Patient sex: M
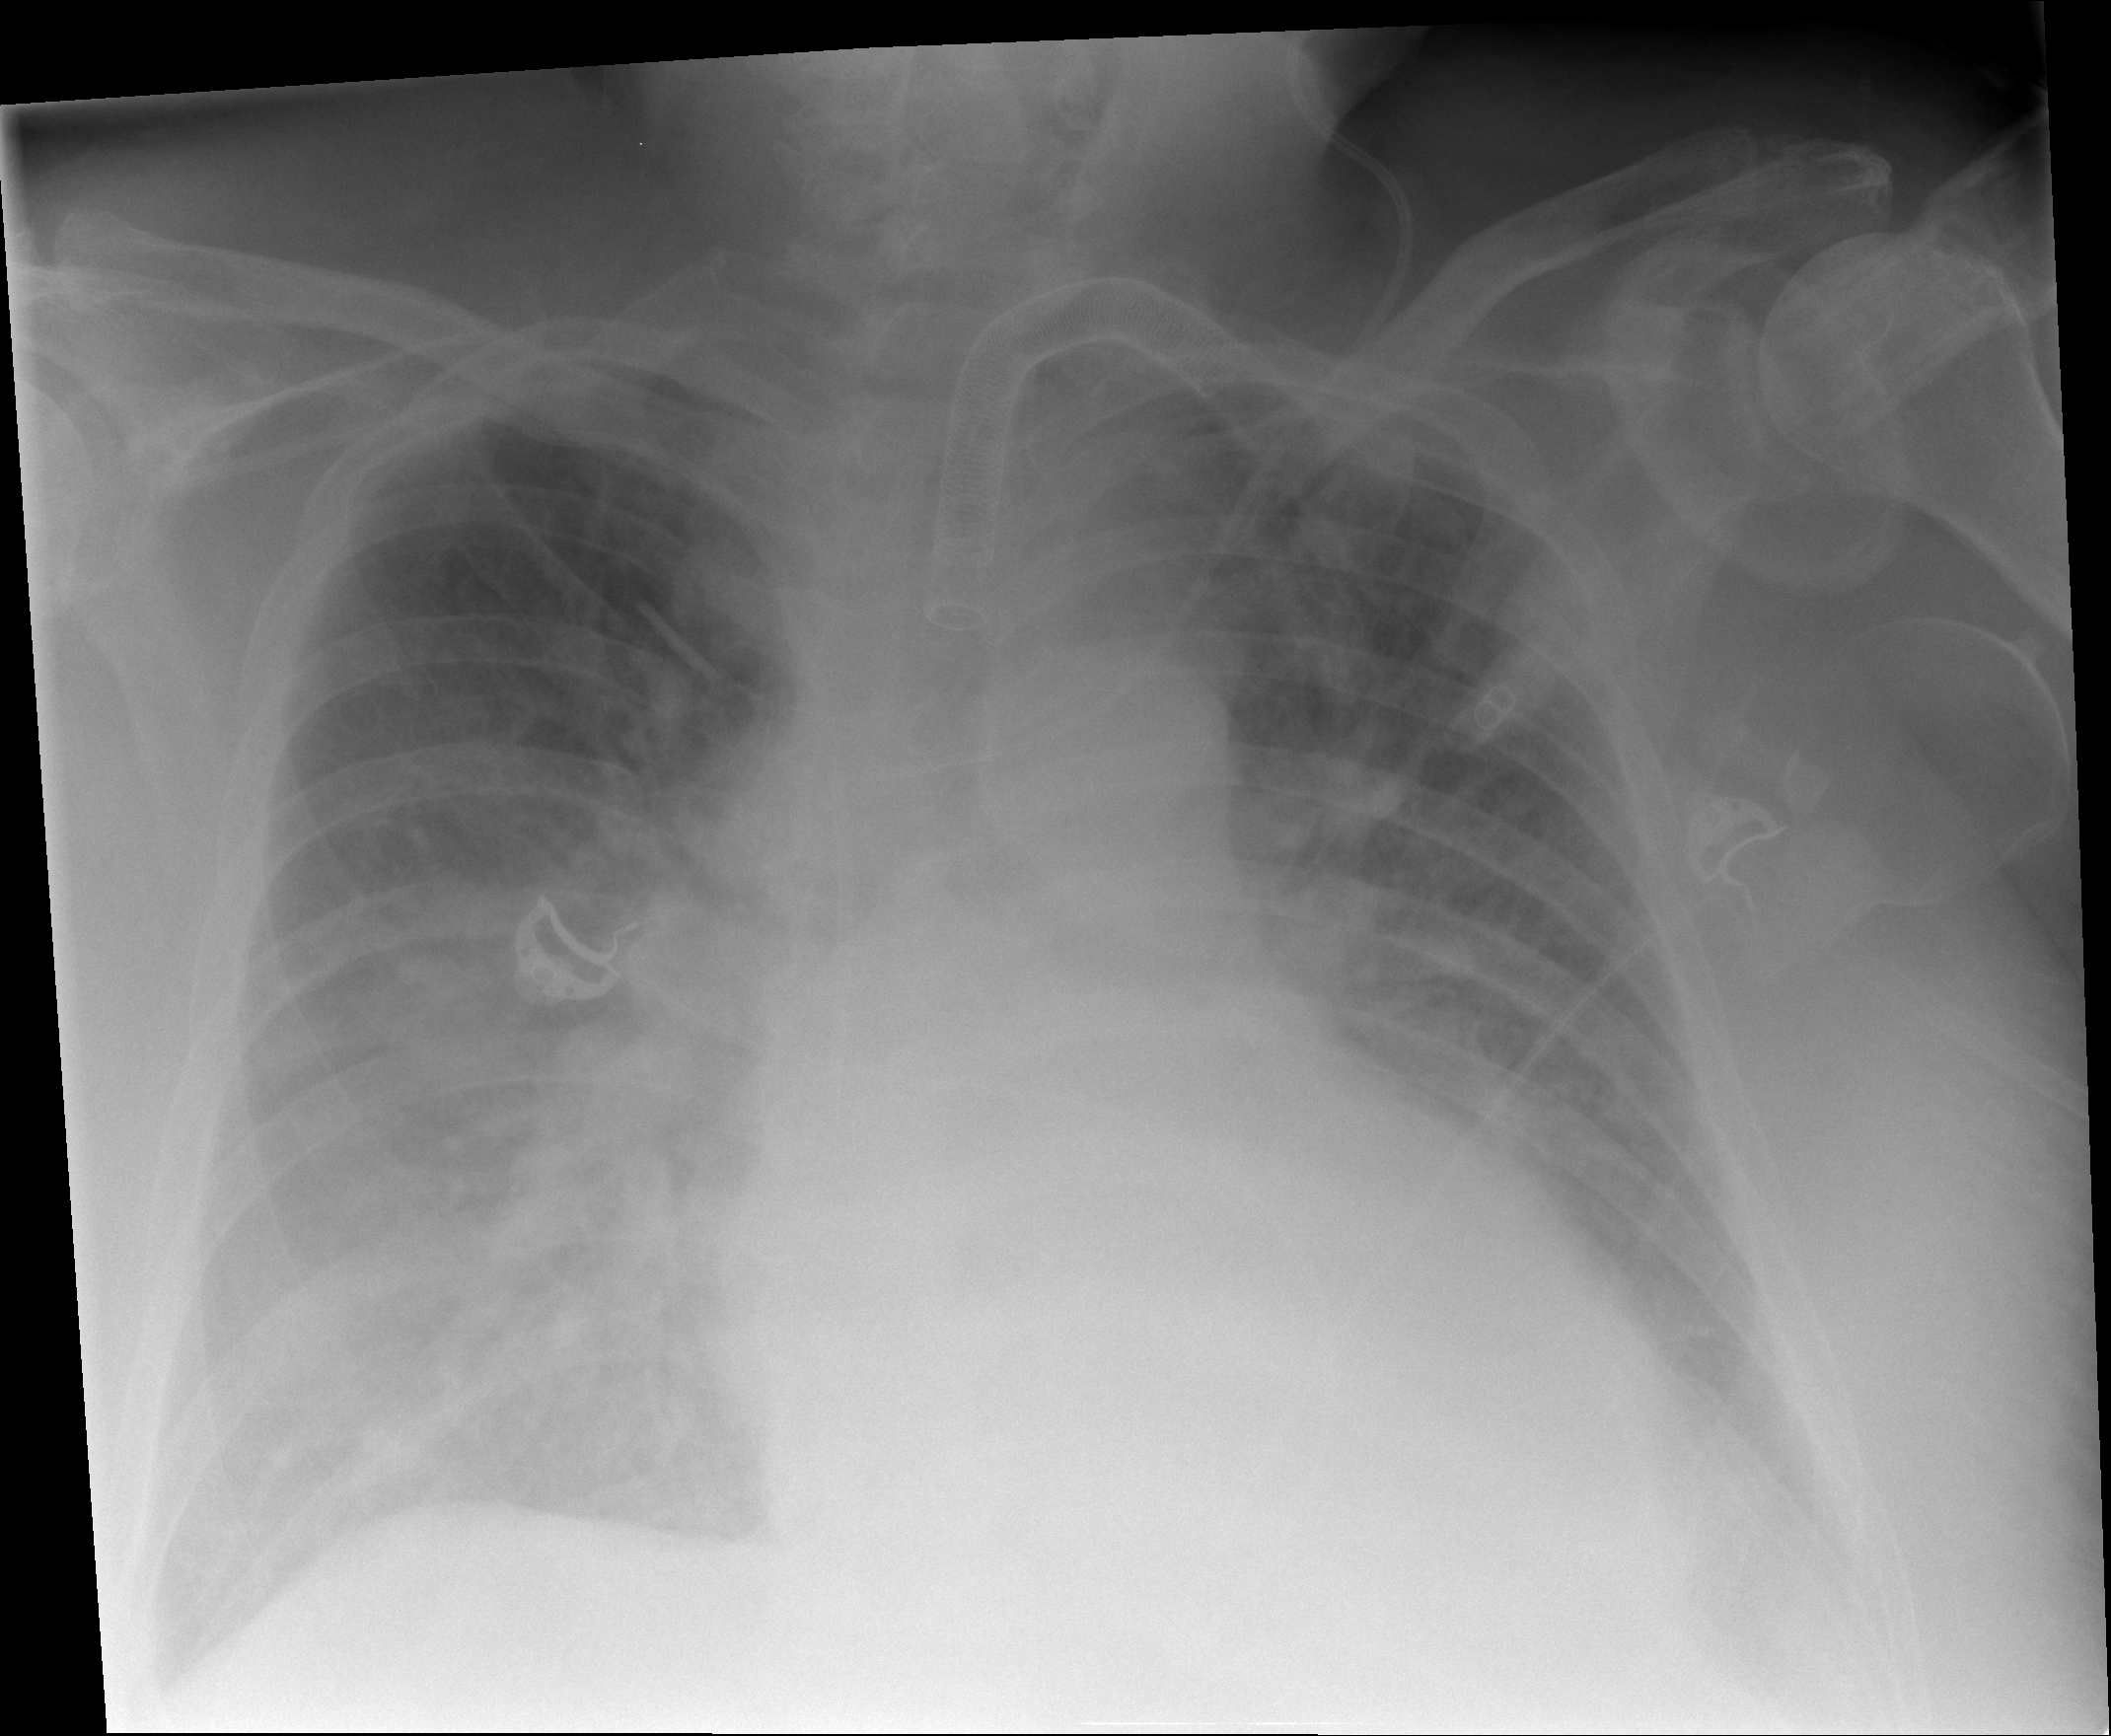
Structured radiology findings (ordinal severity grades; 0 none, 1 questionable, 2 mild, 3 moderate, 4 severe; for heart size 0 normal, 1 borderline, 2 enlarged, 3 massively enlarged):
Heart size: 2
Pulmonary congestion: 2
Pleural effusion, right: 0
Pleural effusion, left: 2
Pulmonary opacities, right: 2
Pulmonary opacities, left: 0
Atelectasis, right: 2
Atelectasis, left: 2